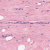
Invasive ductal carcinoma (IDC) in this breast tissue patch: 0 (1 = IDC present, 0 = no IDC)